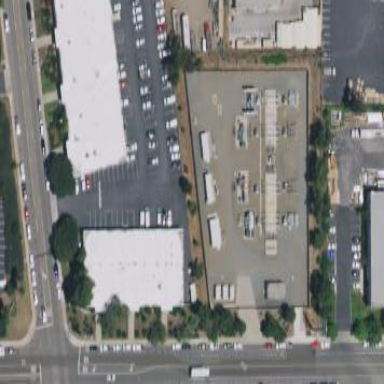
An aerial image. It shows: Distribution level power substation.